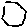
Label: hexagon